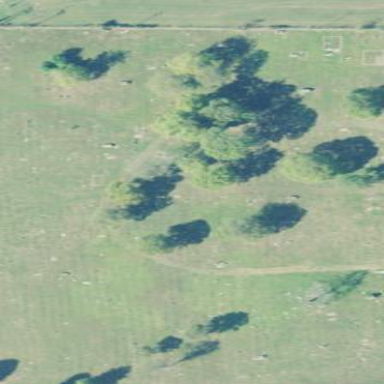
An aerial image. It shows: Graveyard area designated as cemetery.